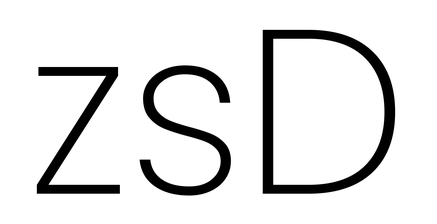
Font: Poppins-ExtraLight